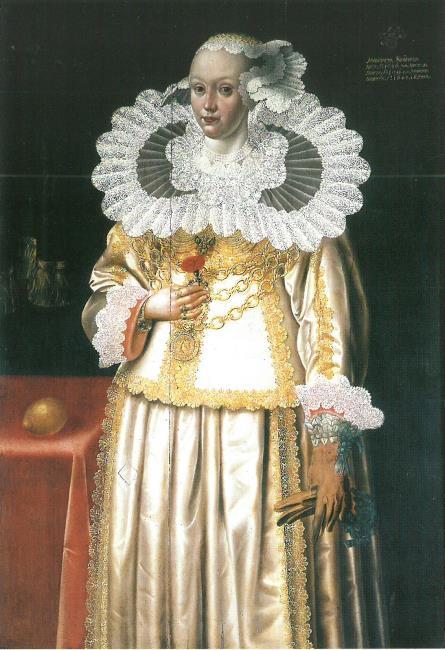
Title: Portrait of Margareta Broemse, born Köhler
Artist: Michael Conrad Hirt (I)
Earliest date: 1642
Latest date: 1642
Genre: painting
Iconography: Gloves
Keywords: woman's portrait, knee-length portrait, standing (position), hand in front of chest, glove/gloves in hand, facing front, hood, standing collar, lace, lace cuff/cuffs, bodice, skirt (women's wear), long sleeve, chain (links), carnation, holding, apron, lemon (fruit), on a table, table carpet, drapery (representation)